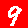
Digit: 9